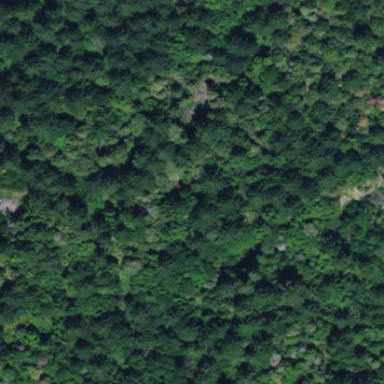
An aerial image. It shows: Forest area.